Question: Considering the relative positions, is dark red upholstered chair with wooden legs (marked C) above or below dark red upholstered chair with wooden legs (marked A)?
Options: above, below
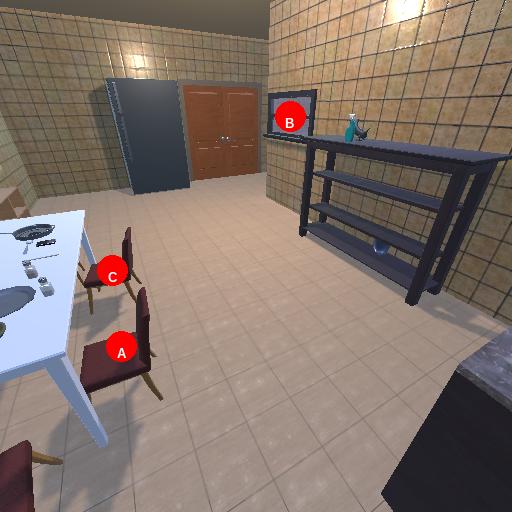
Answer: above